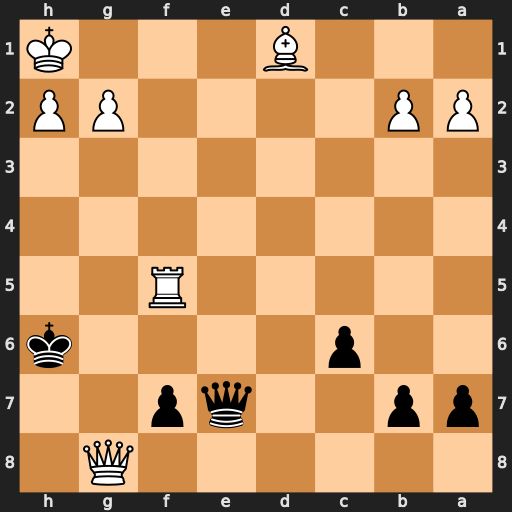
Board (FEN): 6Q1/pp2qp2/2p4k/5R2/8/8/PP4PP/3B3K
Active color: b
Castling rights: -
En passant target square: -
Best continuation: Qe1+ Rf1 Qxf1#